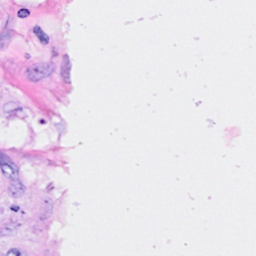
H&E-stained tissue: Breast